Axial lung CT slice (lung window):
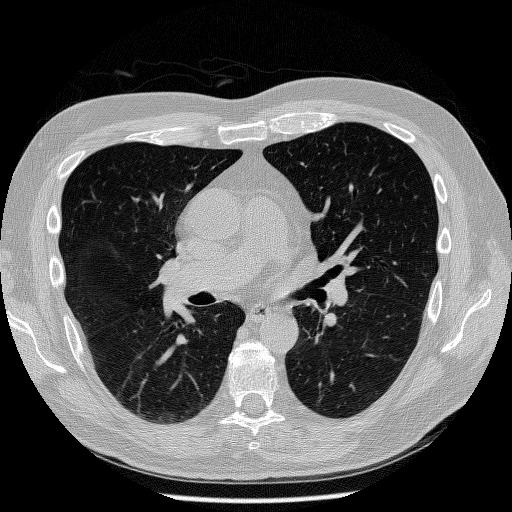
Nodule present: no